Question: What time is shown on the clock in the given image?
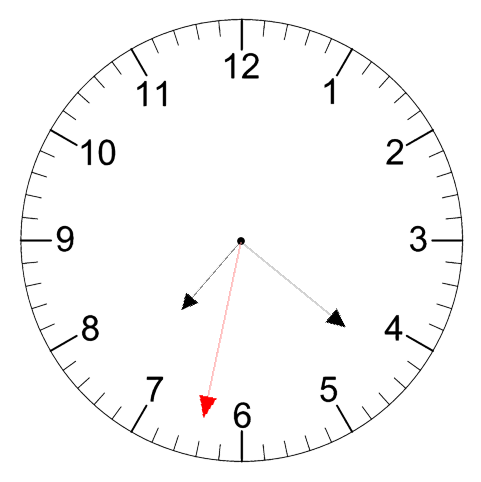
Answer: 07:21:32